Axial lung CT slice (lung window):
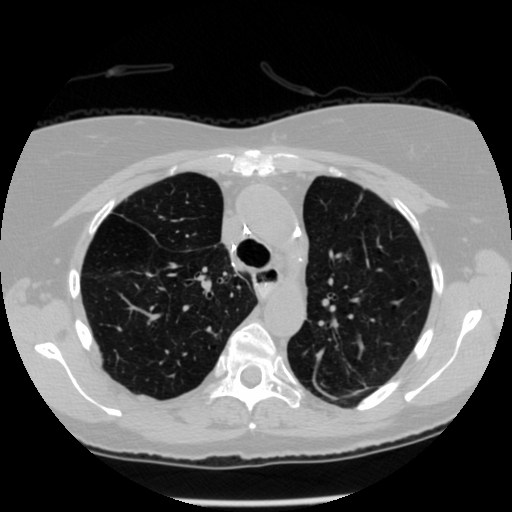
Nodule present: no